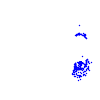
Particle: electron